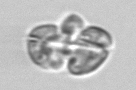
Label: Karenia